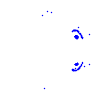
Particle: kaon